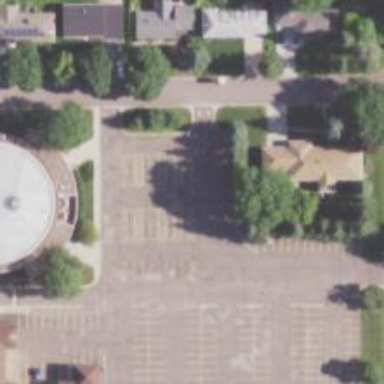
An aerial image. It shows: Church.